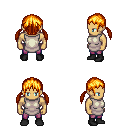
a pixel art fantasy rpg character, male body template, human, tanned skin, white tunic, magenta pants, light blonde twin-tailed hairstyle, black shoes, four views (front, back, left, right), 2x2 character sprite sheet, small pixel art, hard edges, no anti-aliasing